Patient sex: F
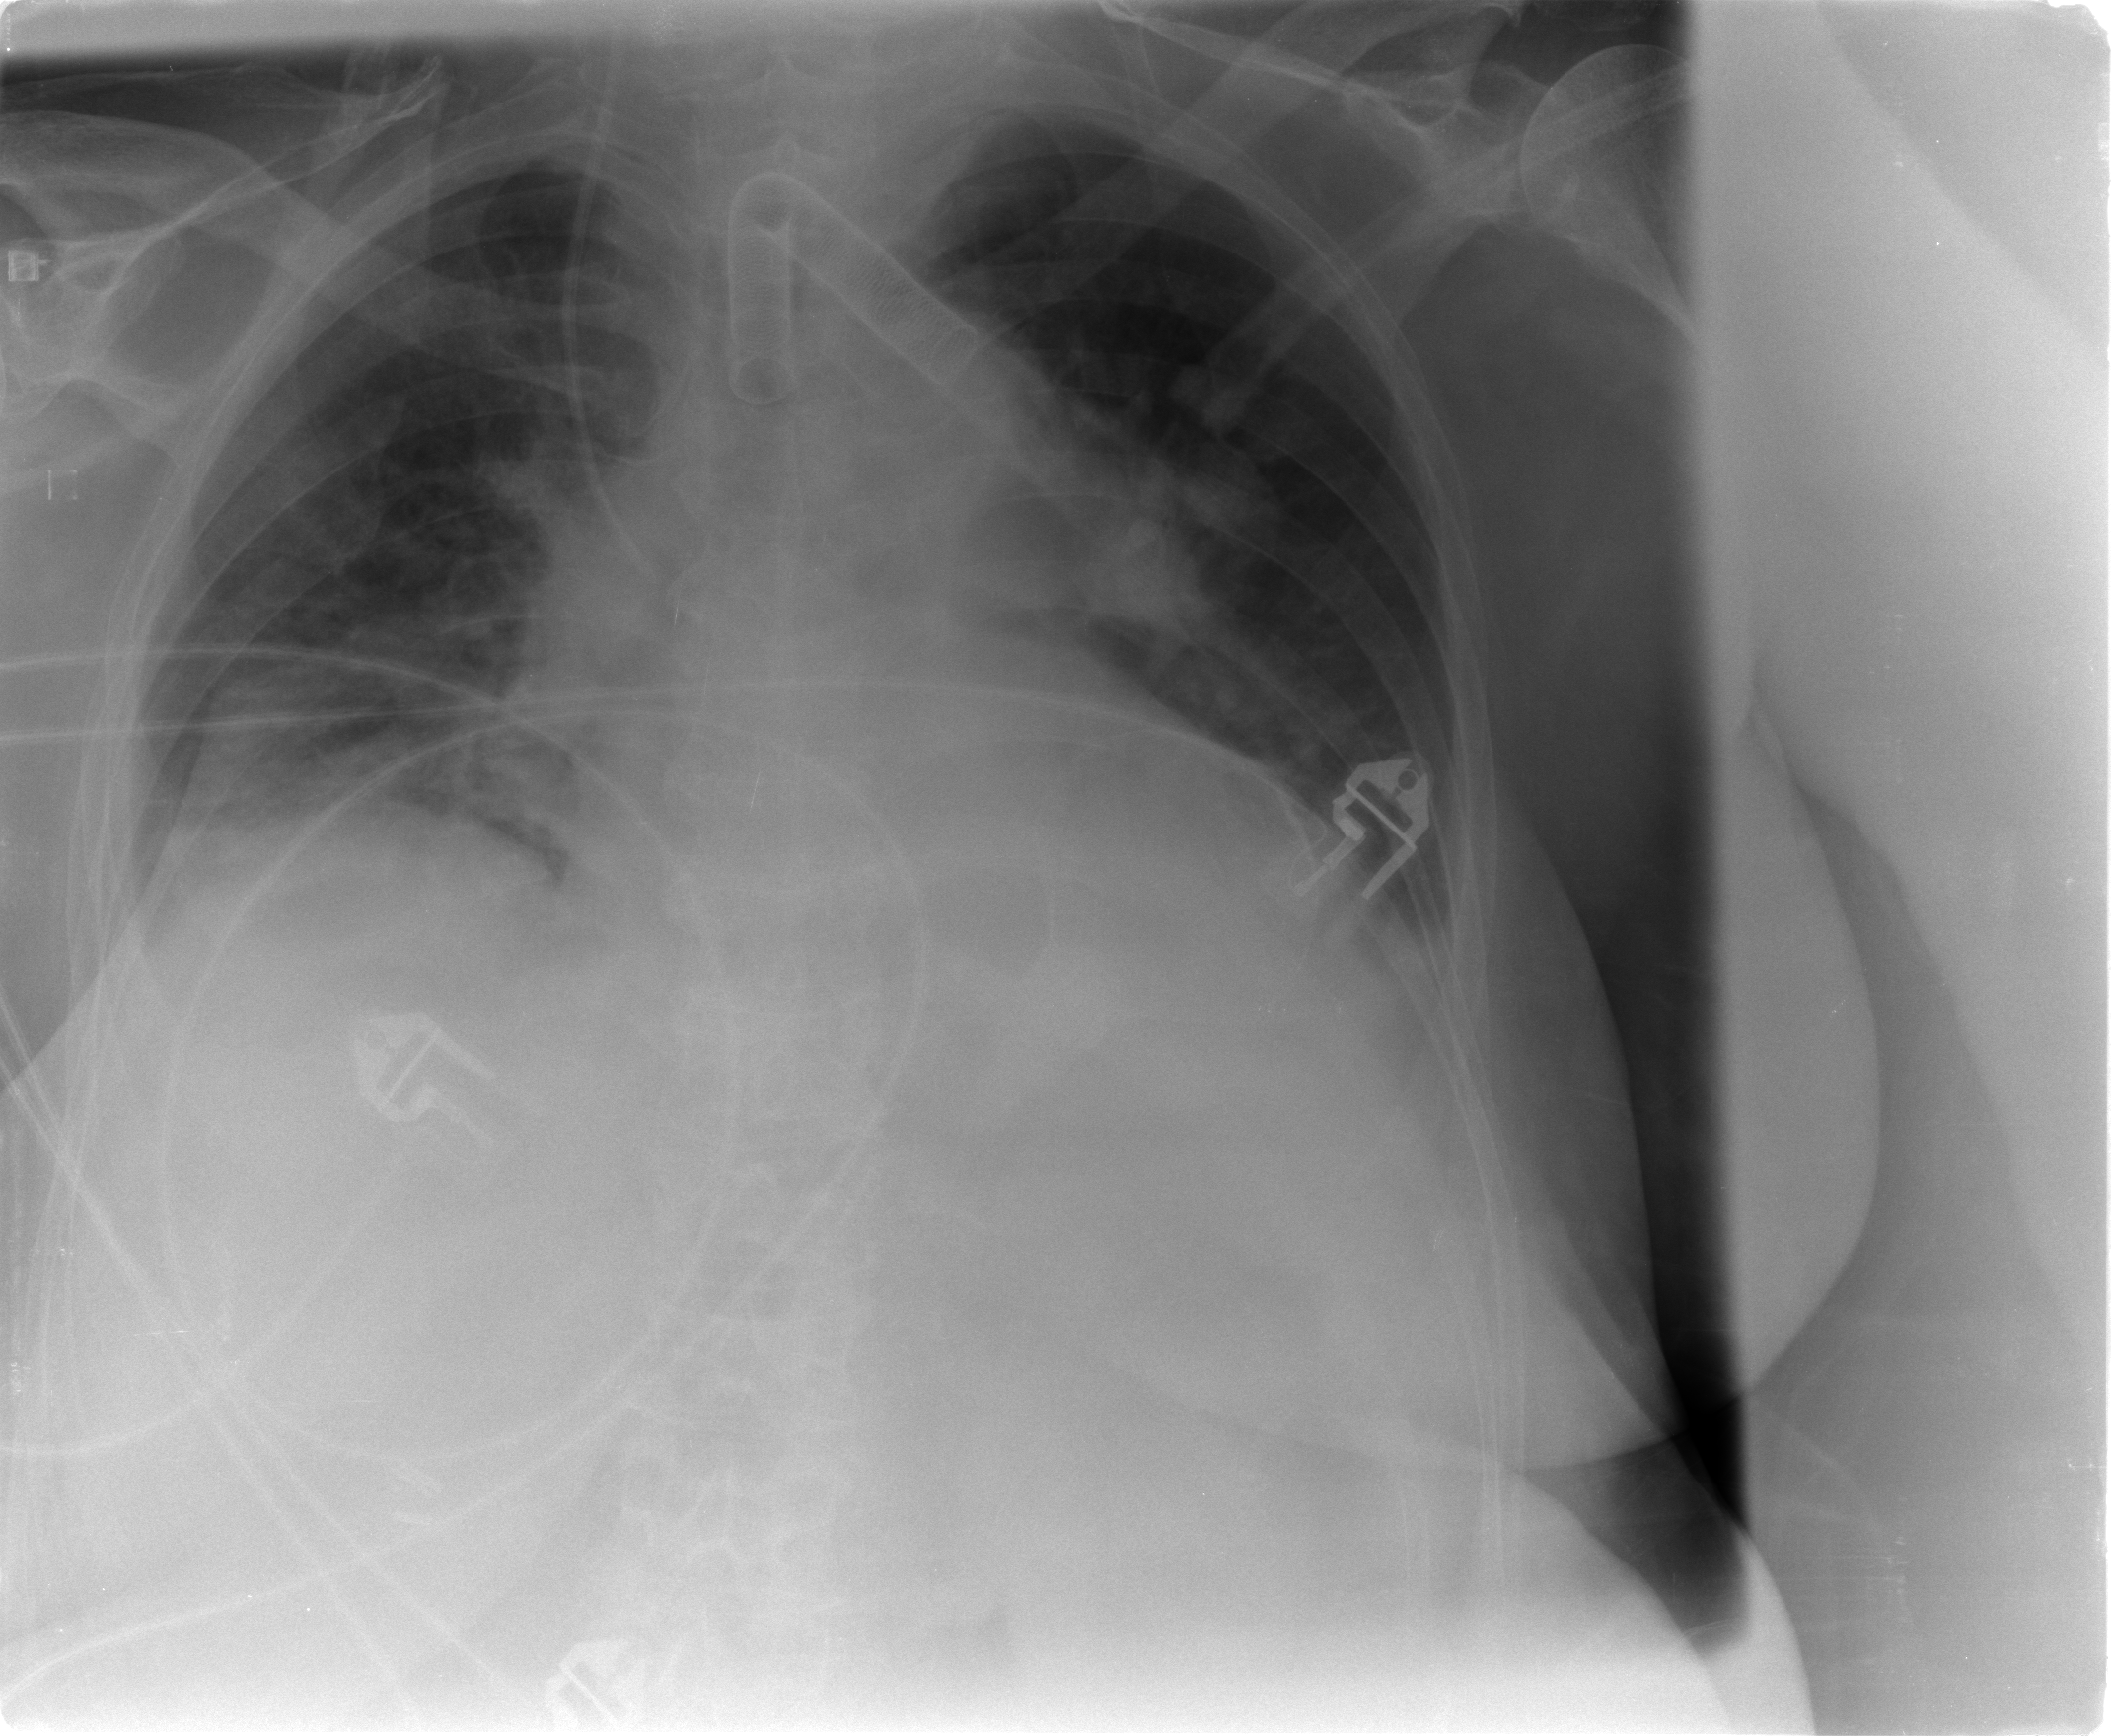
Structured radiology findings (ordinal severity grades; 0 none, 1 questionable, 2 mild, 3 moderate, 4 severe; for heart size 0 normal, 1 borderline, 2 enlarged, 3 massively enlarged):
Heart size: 2
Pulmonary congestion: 2
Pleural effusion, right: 2
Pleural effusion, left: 2
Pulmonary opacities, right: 2
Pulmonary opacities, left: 0
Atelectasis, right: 2
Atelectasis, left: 2